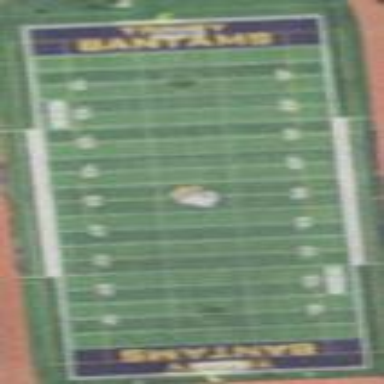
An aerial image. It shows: Grass pitch designated for American football.